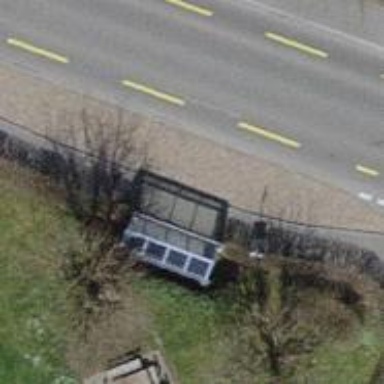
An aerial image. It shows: Platform for public transport with shelter.